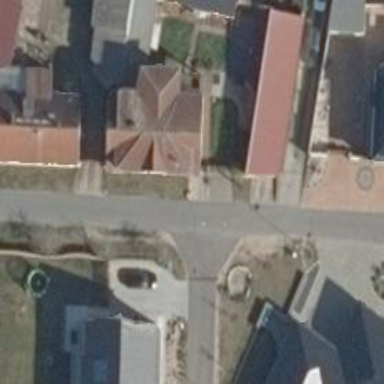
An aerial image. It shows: Residential road.